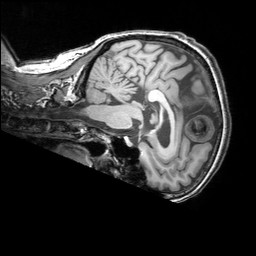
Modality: T1w
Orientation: sagittal
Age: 67
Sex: female
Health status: ill
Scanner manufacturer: siemens
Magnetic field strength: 3 T
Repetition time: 1.7 s
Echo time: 0.00418 s